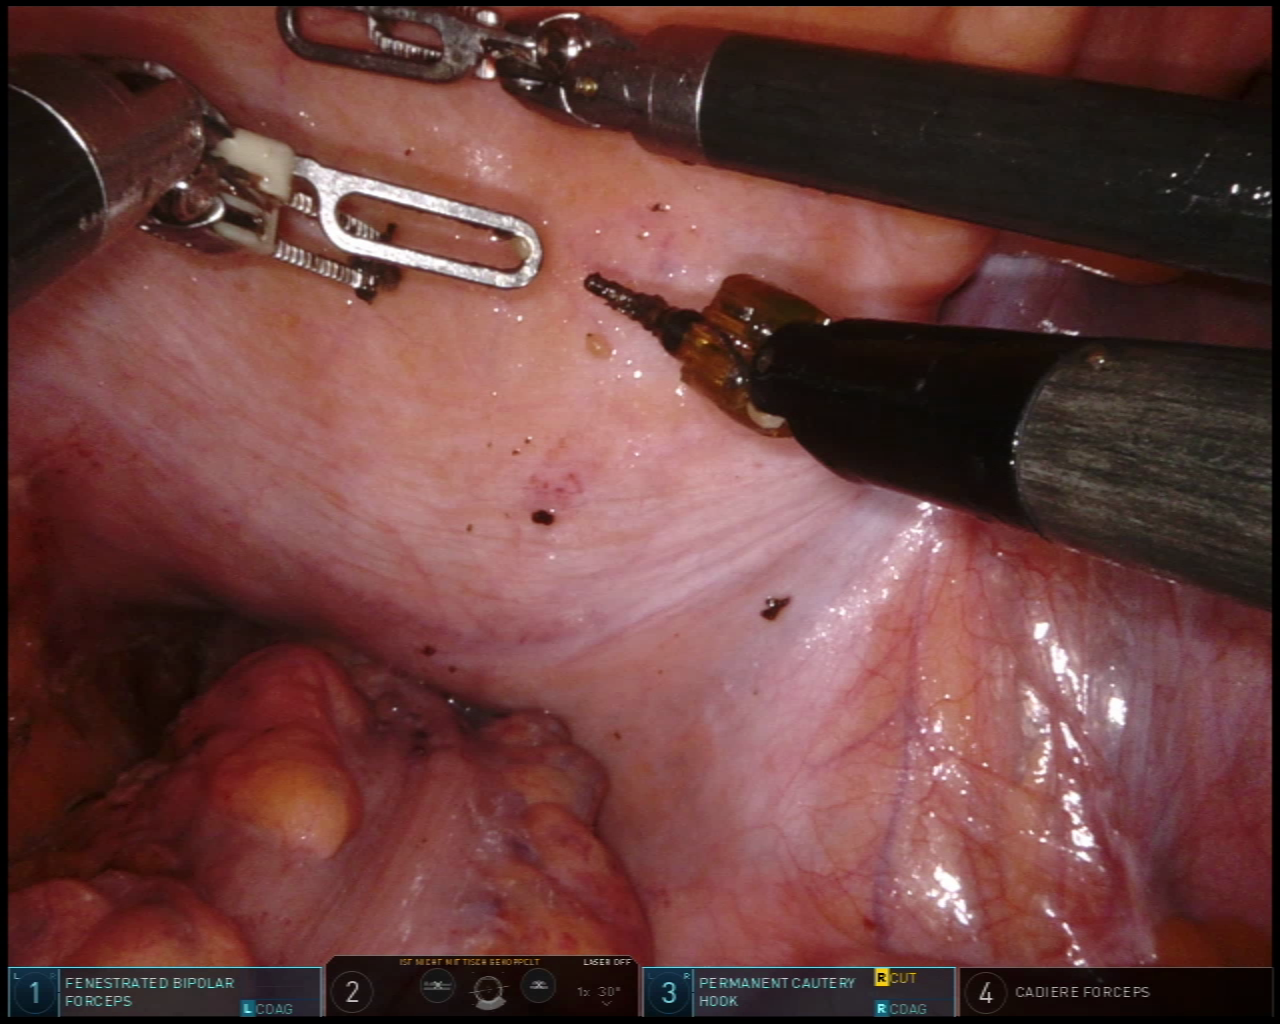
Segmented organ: colon
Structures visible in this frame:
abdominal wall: yes
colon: yes
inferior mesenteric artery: no
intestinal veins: no
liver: no
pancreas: no
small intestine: no
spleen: no
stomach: no
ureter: no
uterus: no
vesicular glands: no